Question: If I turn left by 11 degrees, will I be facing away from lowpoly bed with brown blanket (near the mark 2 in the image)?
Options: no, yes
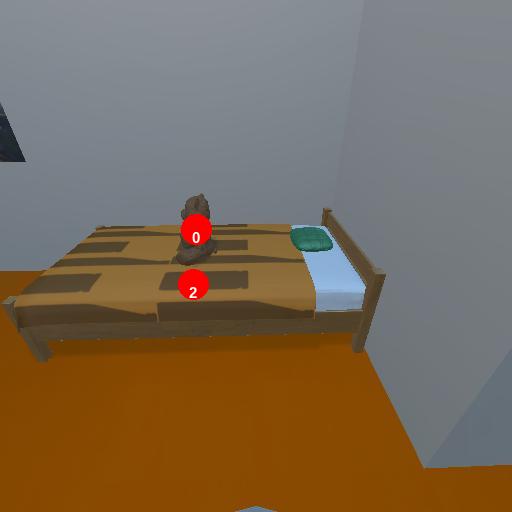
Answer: no